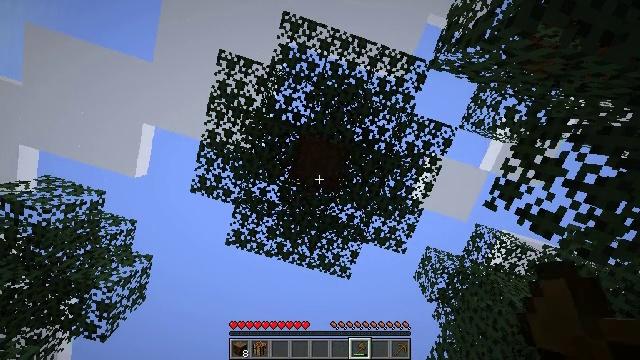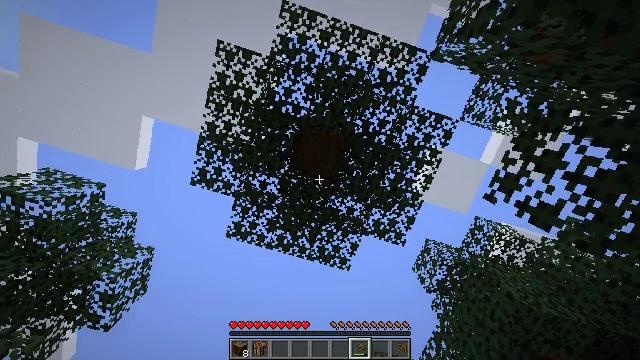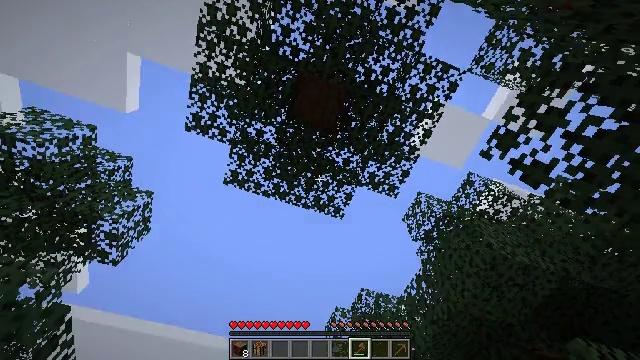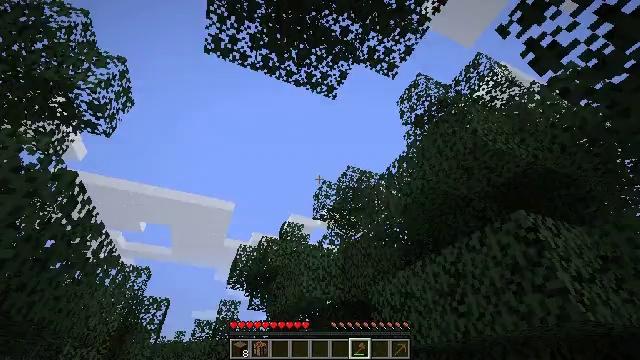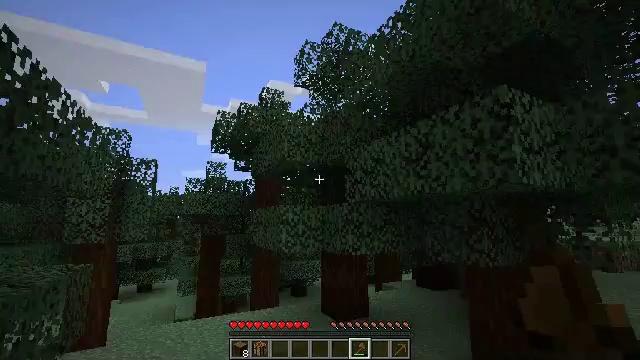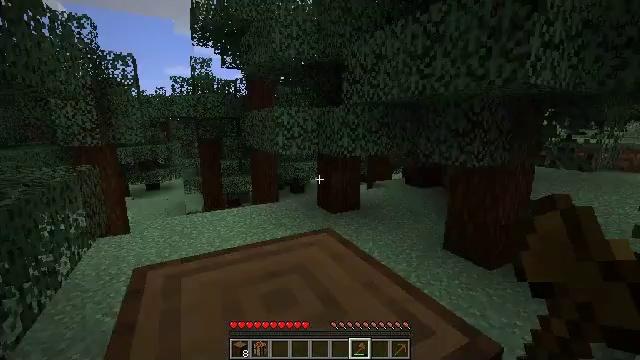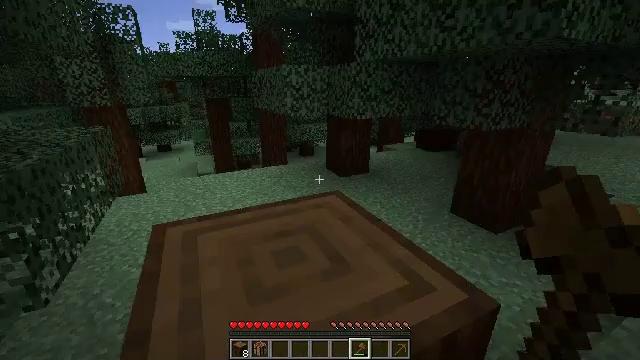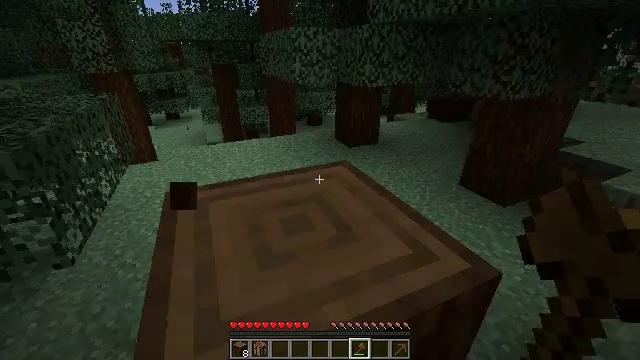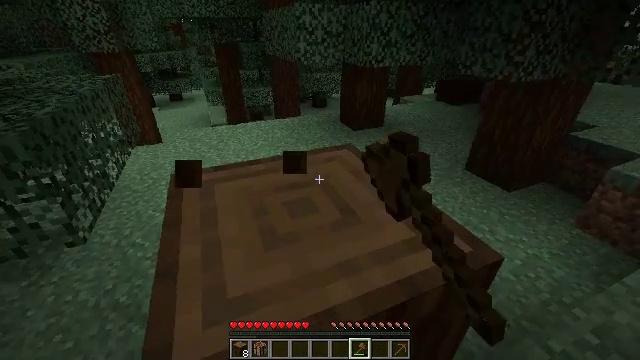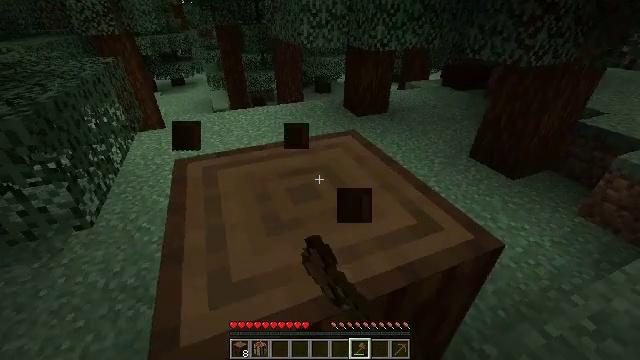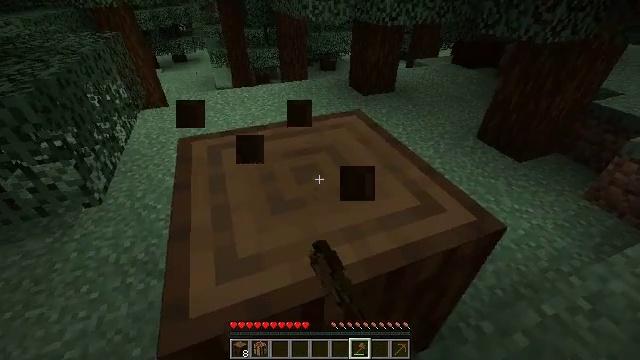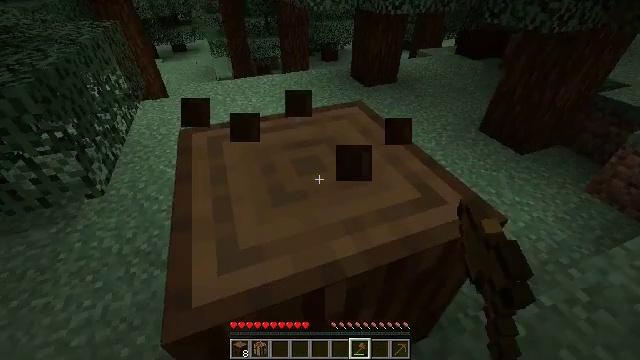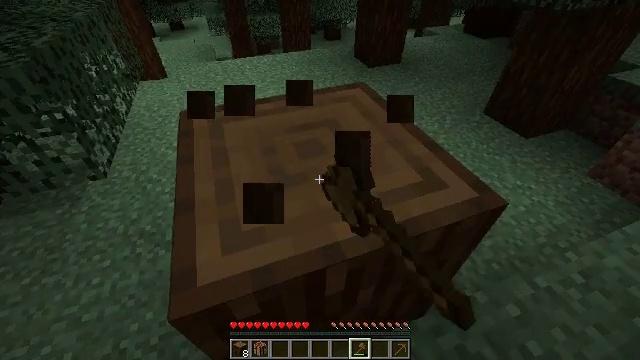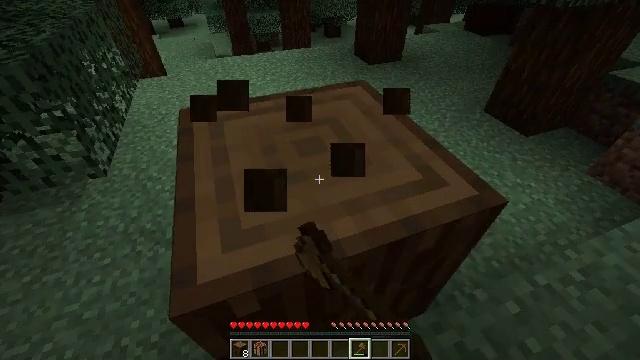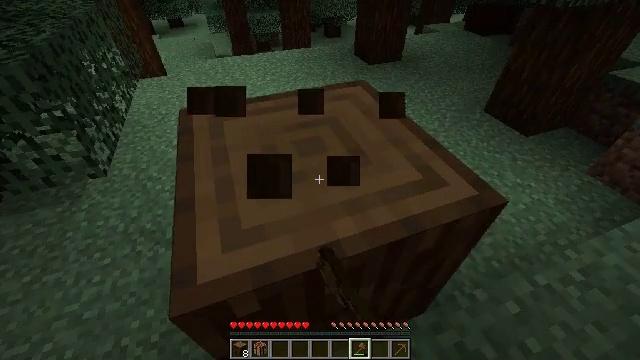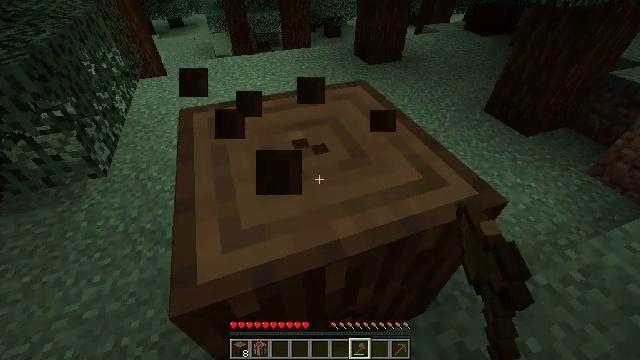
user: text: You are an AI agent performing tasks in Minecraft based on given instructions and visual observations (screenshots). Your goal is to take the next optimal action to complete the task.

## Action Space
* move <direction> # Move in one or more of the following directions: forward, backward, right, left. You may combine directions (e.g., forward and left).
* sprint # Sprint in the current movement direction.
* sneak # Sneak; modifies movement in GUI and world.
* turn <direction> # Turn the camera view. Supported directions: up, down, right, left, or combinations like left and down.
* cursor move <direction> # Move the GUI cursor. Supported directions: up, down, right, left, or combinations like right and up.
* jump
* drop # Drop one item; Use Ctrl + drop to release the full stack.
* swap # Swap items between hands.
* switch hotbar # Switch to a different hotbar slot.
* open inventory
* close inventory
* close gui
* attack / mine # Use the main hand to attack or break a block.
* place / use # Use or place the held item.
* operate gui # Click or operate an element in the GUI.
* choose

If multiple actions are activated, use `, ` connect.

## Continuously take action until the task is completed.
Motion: motion action
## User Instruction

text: Chop down the spruce log.
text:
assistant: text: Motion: turn down, attack / mine
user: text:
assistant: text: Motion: turn right and down, attack / mine
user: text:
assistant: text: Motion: turn right and down, attack / mine
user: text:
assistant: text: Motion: turn right and down, attack / mine
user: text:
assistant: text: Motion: turn down, attack / mine
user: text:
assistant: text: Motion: turn left and down, attack / mine
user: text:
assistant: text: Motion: turn left and down, attack / mine
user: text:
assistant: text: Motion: turn left and down, attack / mine
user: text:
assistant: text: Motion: turn down, attack / mine
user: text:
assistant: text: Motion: turn left and down, attack / mine
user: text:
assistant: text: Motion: turn down, attack / mine
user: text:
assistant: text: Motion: turn down, attack / mine
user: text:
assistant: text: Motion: attack / mine
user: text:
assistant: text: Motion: attack / mine
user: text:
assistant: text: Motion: attack / mine
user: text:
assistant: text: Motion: attack / mine
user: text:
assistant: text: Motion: attack / mine
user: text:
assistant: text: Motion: attack / mine
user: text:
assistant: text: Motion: attack / mine
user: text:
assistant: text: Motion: attack / mine
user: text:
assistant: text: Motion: attack / mine
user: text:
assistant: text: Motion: turn down, attack / mine
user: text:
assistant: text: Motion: attack / mine
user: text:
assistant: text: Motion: attack / mine
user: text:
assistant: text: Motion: attack / mine
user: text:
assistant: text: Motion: attack / mine
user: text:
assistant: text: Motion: attack / mine
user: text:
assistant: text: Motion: attack / mine
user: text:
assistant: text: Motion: attack / mine
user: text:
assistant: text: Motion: attack / mine